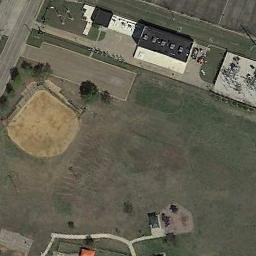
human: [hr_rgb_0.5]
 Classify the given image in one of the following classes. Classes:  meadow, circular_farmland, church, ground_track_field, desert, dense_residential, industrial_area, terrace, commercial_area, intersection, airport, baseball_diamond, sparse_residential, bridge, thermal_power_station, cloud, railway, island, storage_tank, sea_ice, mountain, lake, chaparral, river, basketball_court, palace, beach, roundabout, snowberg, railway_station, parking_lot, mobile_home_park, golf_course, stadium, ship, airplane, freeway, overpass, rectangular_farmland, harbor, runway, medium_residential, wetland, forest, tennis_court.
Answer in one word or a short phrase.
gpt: baseball_diamond